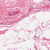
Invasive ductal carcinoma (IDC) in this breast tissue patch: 0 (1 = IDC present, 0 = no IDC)